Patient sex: M
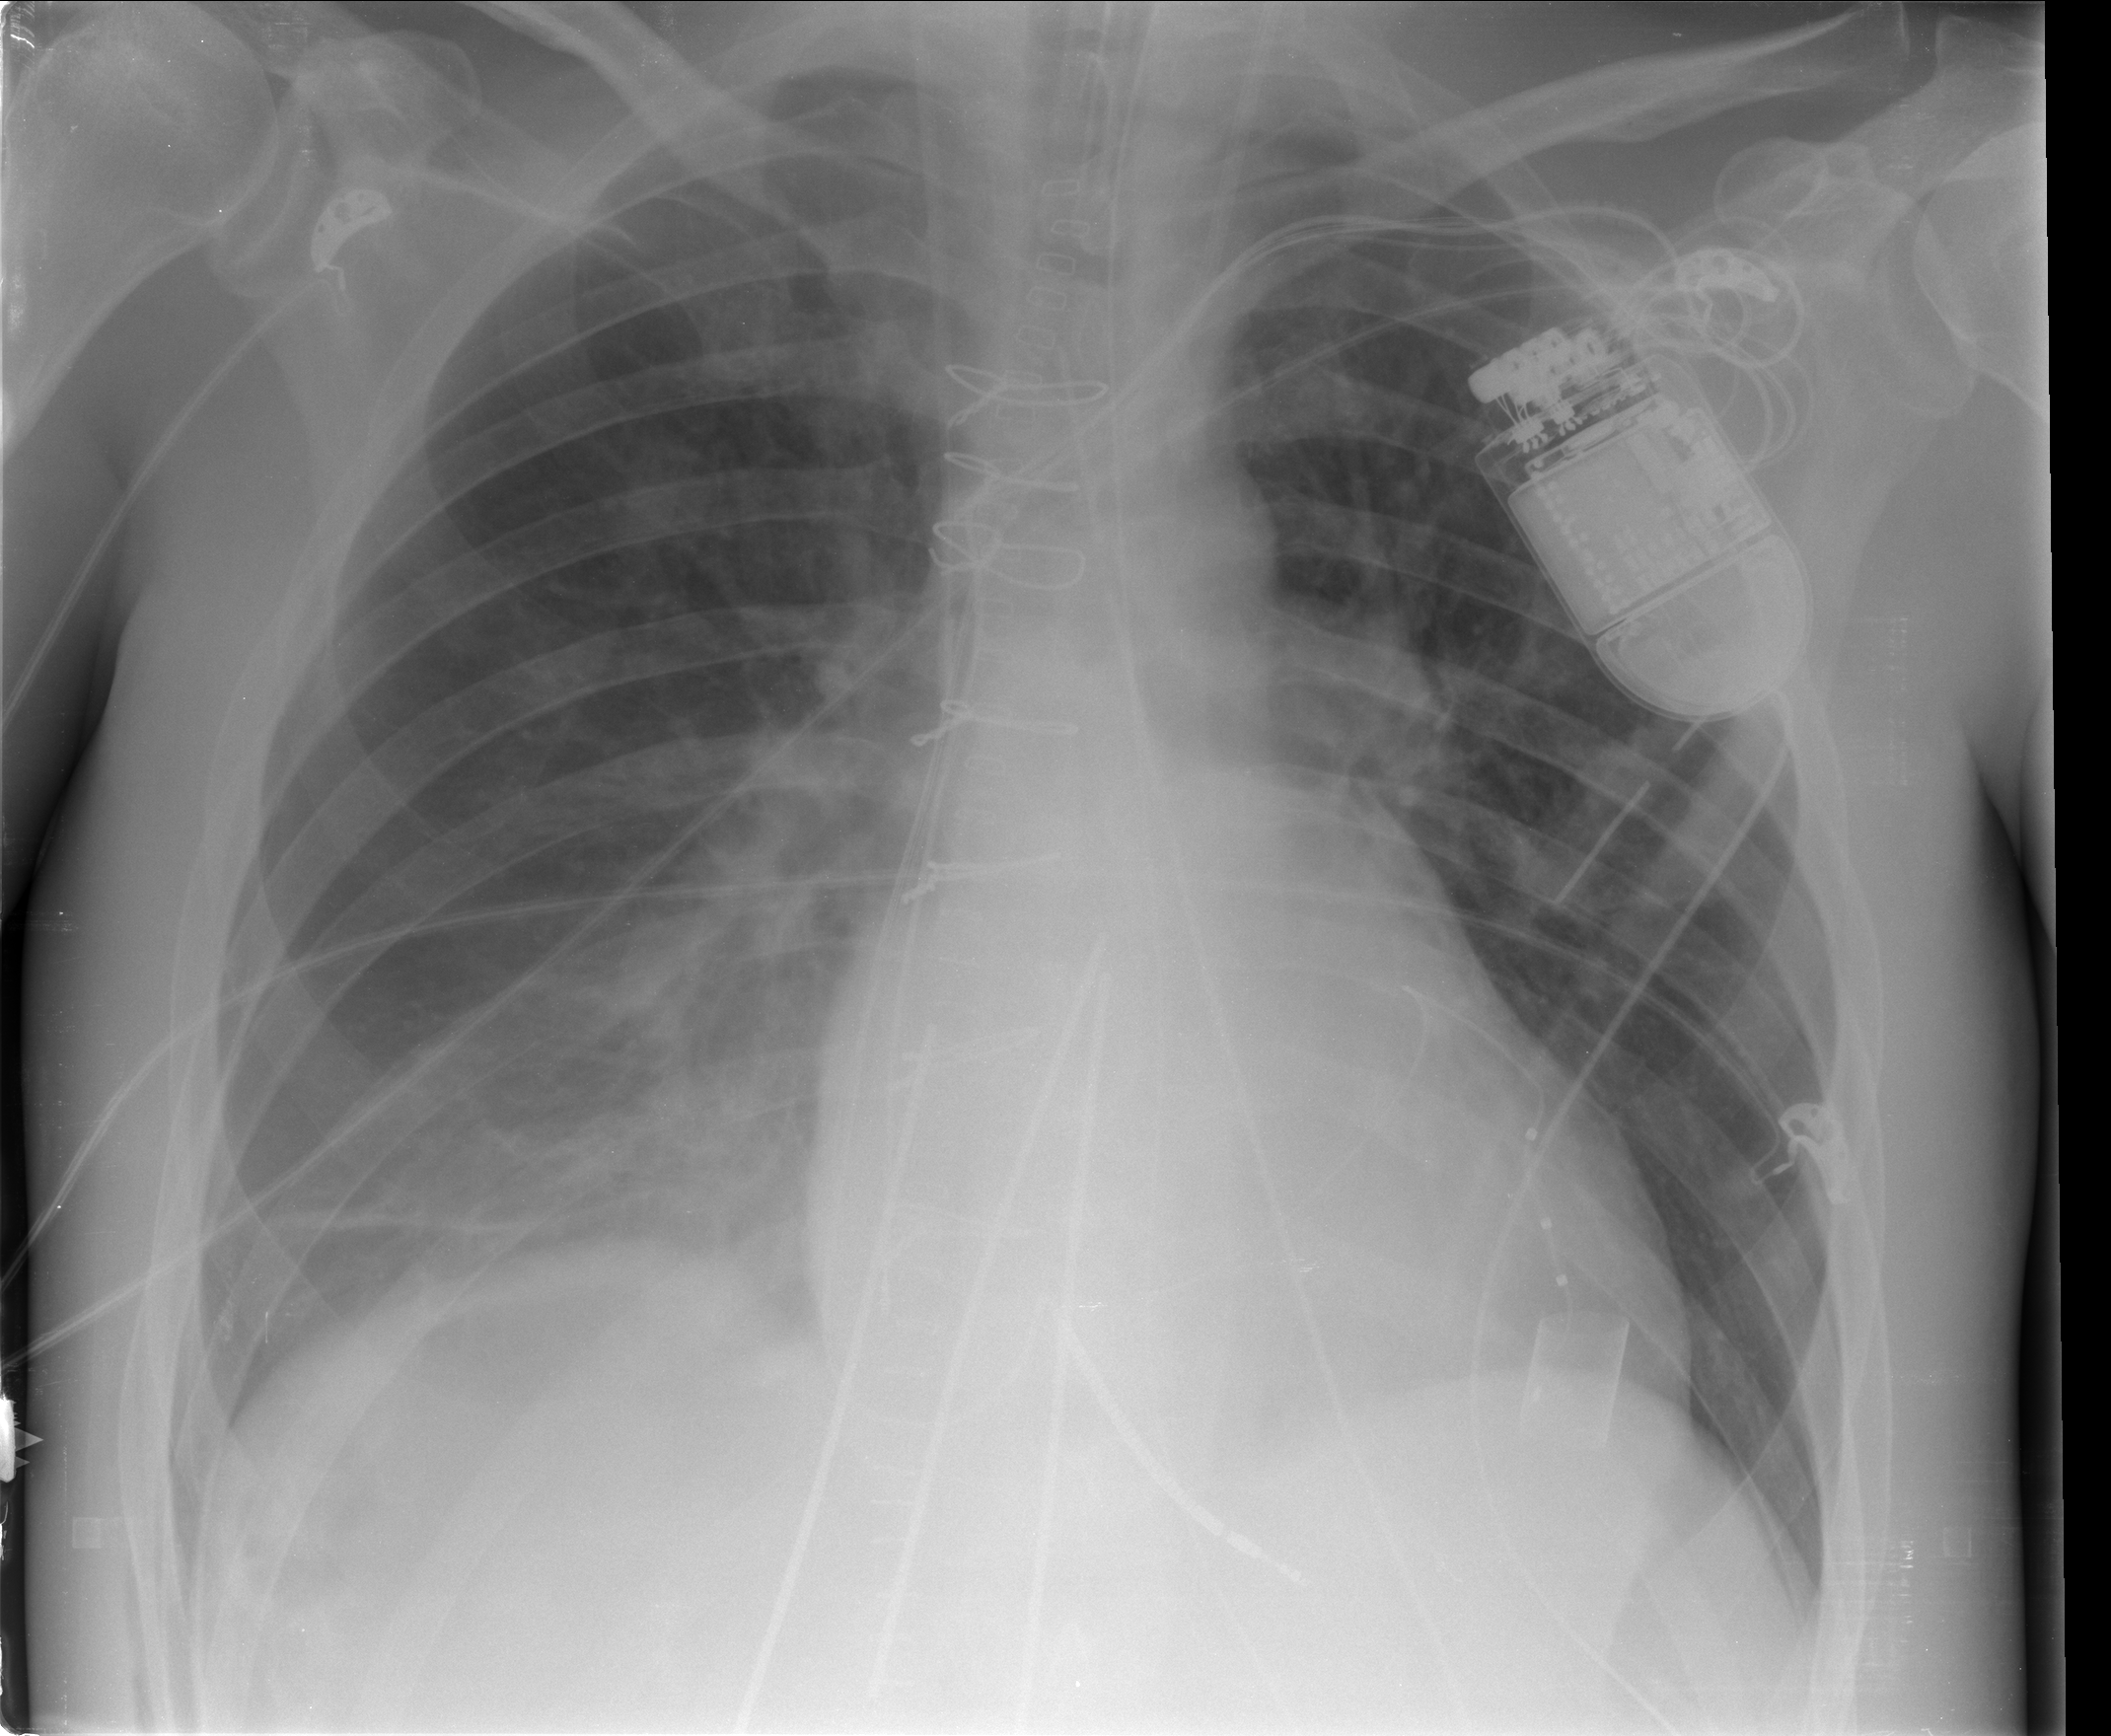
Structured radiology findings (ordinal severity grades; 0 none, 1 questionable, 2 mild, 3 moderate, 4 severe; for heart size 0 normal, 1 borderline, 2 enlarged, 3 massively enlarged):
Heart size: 2
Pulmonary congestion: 0
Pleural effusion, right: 0
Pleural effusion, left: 0
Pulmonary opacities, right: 0
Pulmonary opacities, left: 0
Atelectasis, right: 1
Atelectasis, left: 0